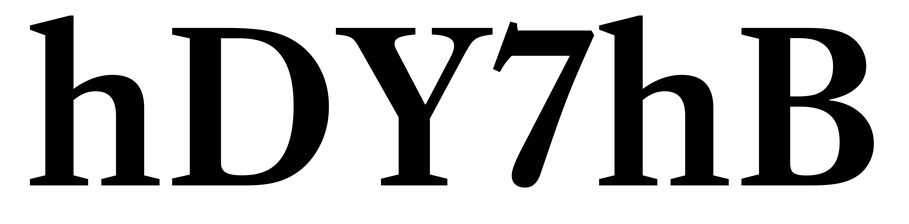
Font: LibreCaslonText_SemiBold